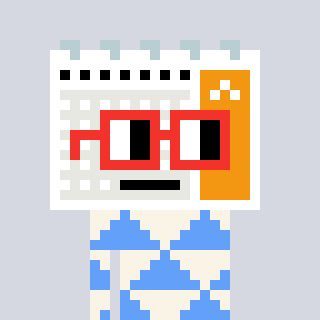
a pixel art character with square red glasses, a calendar-shaped head and a blue-colored body on a cool background